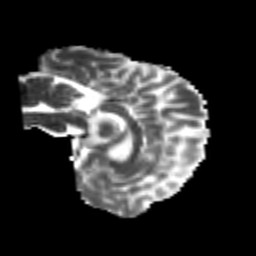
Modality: MD
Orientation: sagittal
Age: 25
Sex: female
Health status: healthy
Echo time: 0.074 s